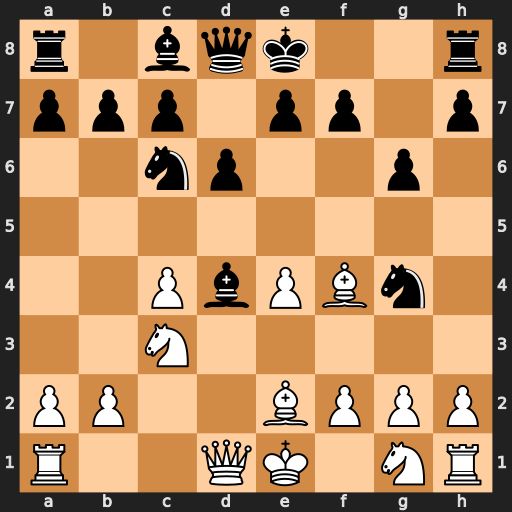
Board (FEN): r1bqk2r/ppp1pp1p/2np2p1/8/2PbPBn1/2N5/PP2BPPP/R2QK1NR
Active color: w
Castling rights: KQkq
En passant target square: -
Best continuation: Bxg4 Bxc3+ bxc3 Bxg4 Qxg4